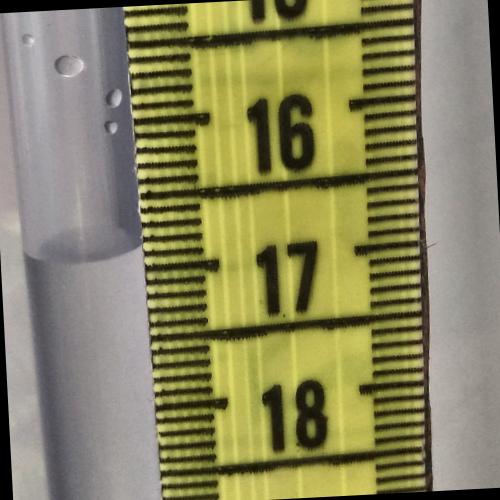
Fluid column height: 16.9 cm